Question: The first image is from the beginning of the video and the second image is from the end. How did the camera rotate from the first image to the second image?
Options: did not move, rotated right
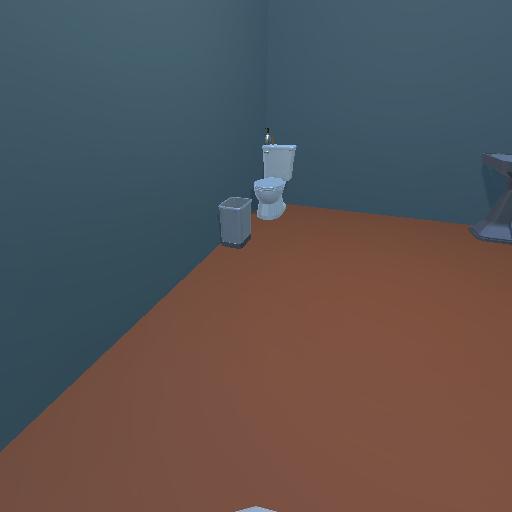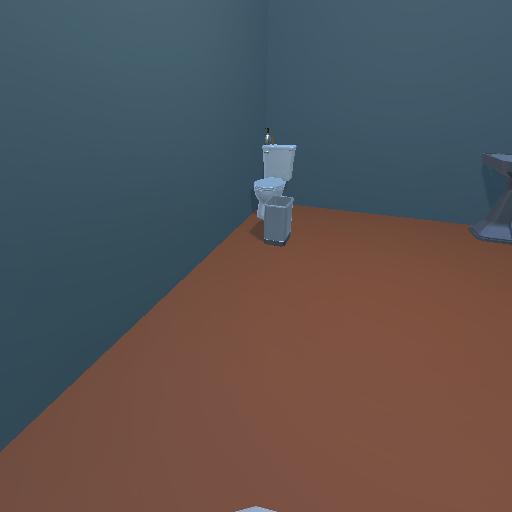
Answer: did not move